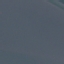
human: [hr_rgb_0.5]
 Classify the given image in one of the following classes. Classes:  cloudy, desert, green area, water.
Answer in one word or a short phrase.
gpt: water